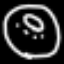
Label: donut